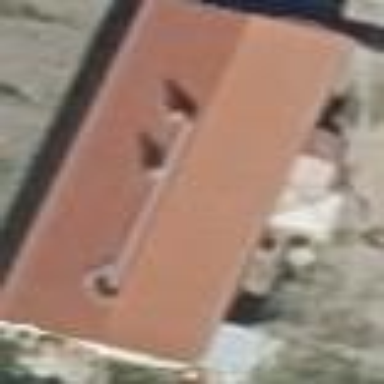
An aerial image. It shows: Gabled house with red roof. The roof is oriented along the house.